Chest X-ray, PA view. Patient: 60 years old, sex F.
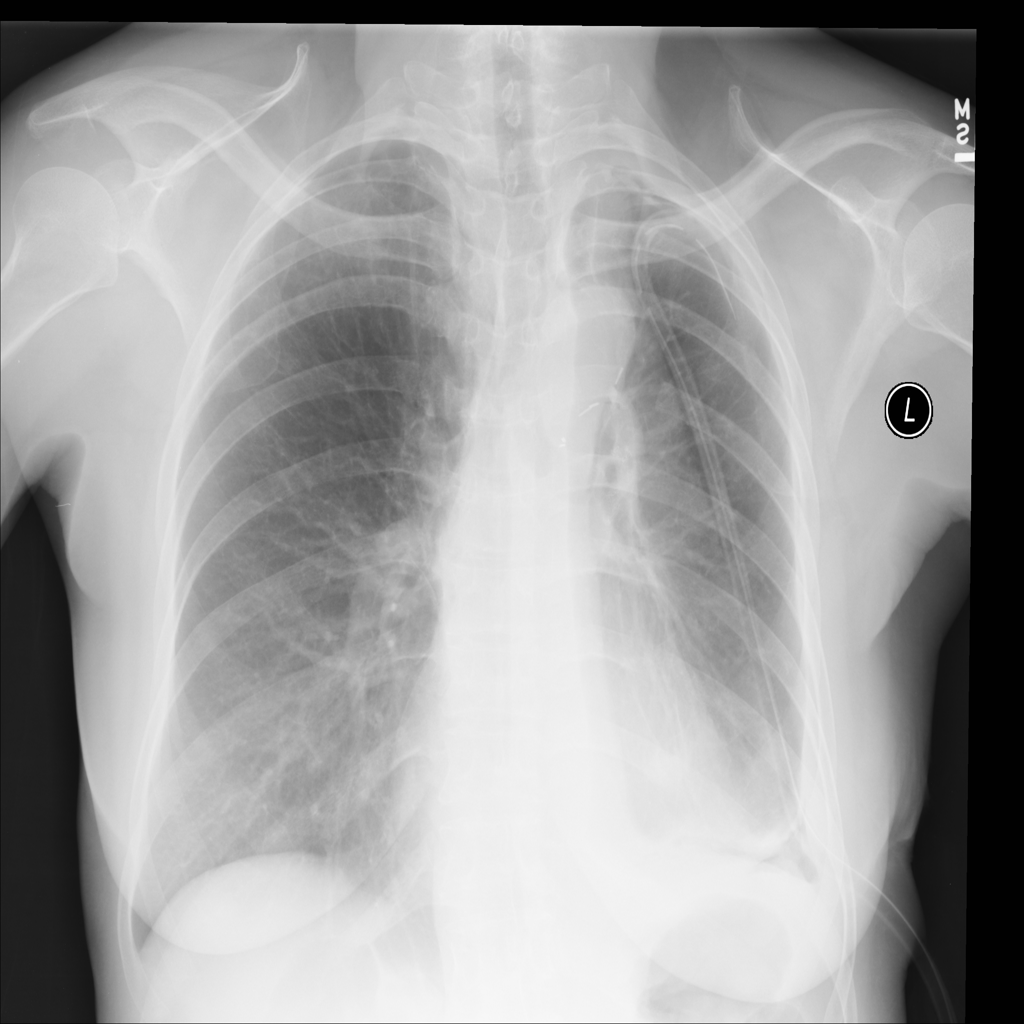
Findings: Pleural_Thickening